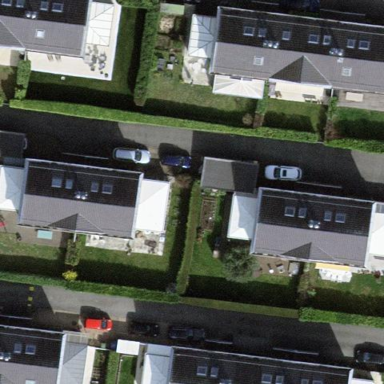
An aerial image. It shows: Garden enclosed by fence.